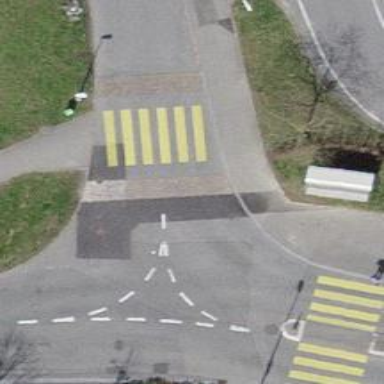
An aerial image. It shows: Marked crossing on the road.